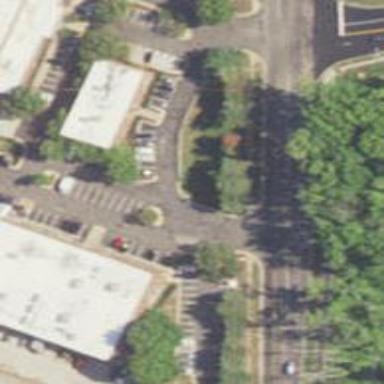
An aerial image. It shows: Unmarked road crossing.